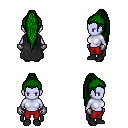
a pixel art fantasy rpg character, female body template, dark elf, purple skin, black cape, red pants, green extra-long topknot hairstyle, metal gloves, black shoes, four views (front, back, left, right), 2x2 character sprite sheet, small pixel art, hard edges, no anti-aliasing